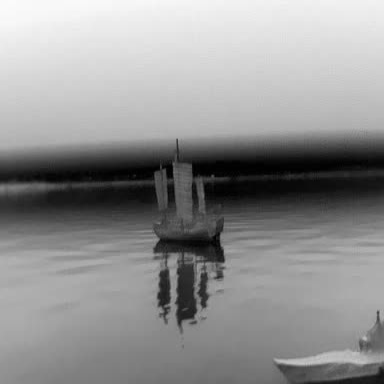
There is a sailboat in the infrared image.